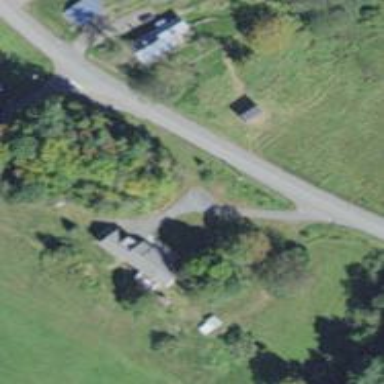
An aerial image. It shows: Driveway.